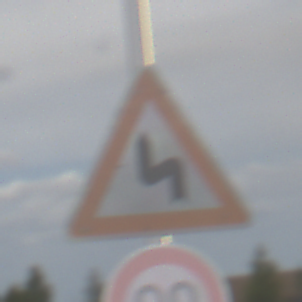
Verkehrszeichen: DoppelkurveZunaechstLinks
Zusatzzeichen unten: Geschwindigkeit80
Umgebung: Outdoor, Nature
Tageszeit: Midday
Wetter: PartlyCloudy
Licht: Natural
Jahreszeit: NotSpecified
Kontrast: MediumContrast